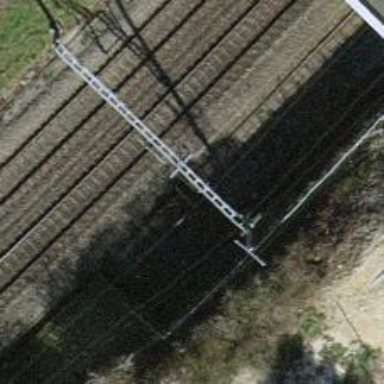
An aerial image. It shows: Railway buffer stop.